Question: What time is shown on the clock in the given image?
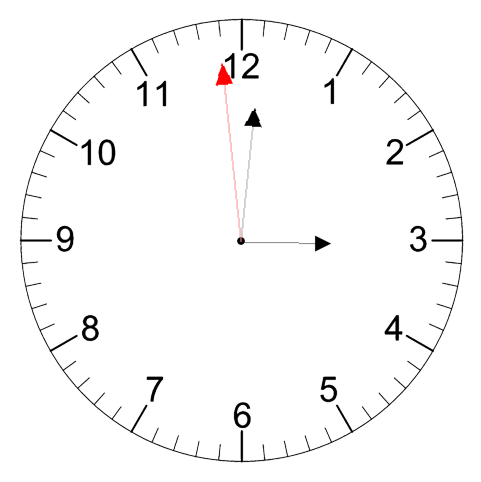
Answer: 03:00:59